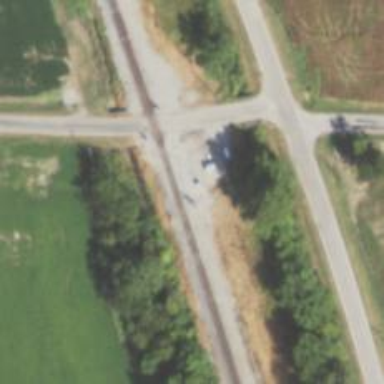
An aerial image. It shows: Railway service station.